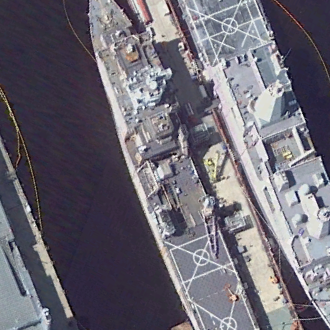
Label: combat